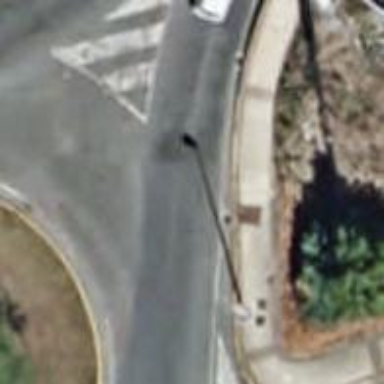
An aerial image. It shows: Sidewalk.